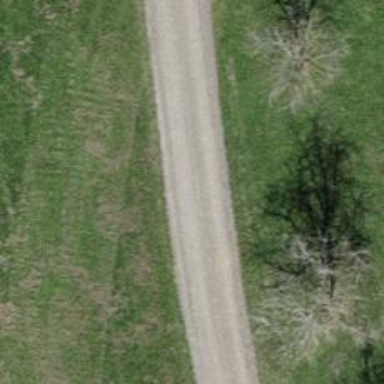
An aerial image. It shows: Gravel track.